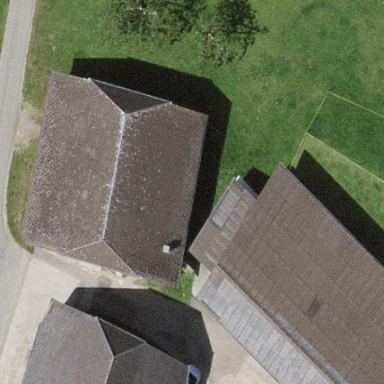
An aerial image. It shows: Rural barn.